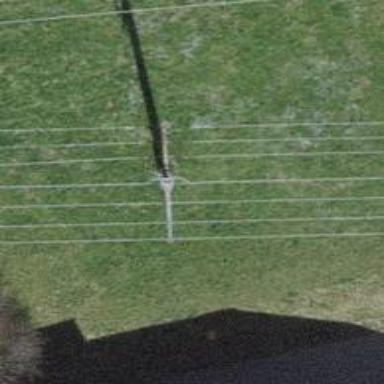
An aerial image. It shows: Power line is depicted.